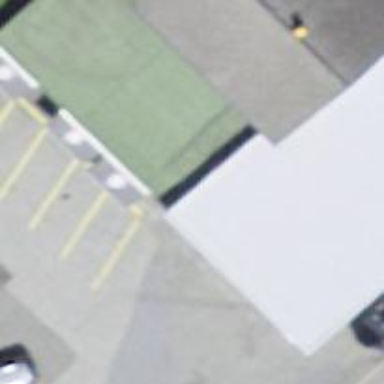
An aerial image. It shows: Convenience shop.